Question: How can I do the following please?

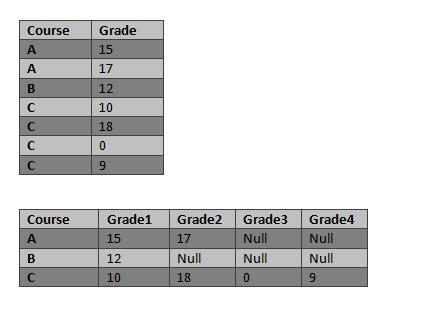
Answer: You can use the <URL> table operator to do transform the rows of these course's grades into column, like so:
'''
SELECT
Course,
[1] AS "Grade 1",
[2] AS "Grade 2",
[3] AS "Grade 3",
[4] AS "Grade 4"
FROM
(
SELECT
Course,
Grade,
ROW_NUMBER() OVER(PARTITION BY Course
ORDER BY COURSE) rownum
FROM Grades
) t
PIVOT
(
MAX(Grade)
FOR rownum IN([1], [2], [3], [4])
) p;
'''
## SQL Fiddle Demo
This will give you:
'''
COURSE GRADE 1 GRADE 2 GRADE 3 GRADE 4
A 15 17 (null) (null)
B 12 (null) (null) (null)
C 10 18 0 9
'''
I used the ranking function <URL> with 'PARTITION BY Course' to partition them into four grades. So that you could then group them into these four groups.
If you need to this dynamically, in case there was unknown number of grades. You can use dynamic SQL in this case to generate the list of grades dynamically like so:
'''
DECLARE @cols AS NVARCHAR(MAX);
DECLARE @query AS NVARCHAR(MAX);
SELECT @cols = STUFF((SELECT distinct ','
+ QUOTENAME('Grade '
+ CAST(ROW_NUMBER() OVER(PARTITION BY Course
ORDER BY Course) AS VARCHAR(10)))
FROM Grades
FOR XML PATH(''), TYPE
).value('.', 'NVARCHAR(MAX)'), 1, 1, '');
SELECT @query = 'SELECT Course, ' + @cols +
'FROM
(
SELECT
Course,
Grade,
''Grade '' + CAST(ROW_NUMBER()
OVER(PARTITION BY Course
ORDER BY COURSE) AS VARCHAR(10)) rownum
FROM Grades
) t
PIVOT
(
MAX(Grade)
FOR rownum IN(' + @cols + ')' +
') p';
execute(@query);
'''
## Dynamic SQL Fiddle Demo